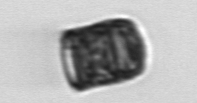
Label: Paralia_sulcata